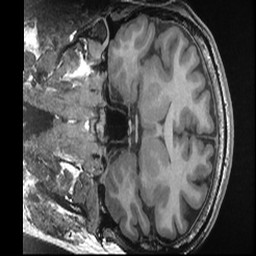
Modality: T1w
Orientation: coronal
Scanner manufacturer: ge
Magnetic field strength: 3 T
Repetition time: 0.007788 s
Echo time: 0.00302 s